Aerial crown-view tile of a tropical tree (Barro Colorado Island, Panama), acquired 20250217:
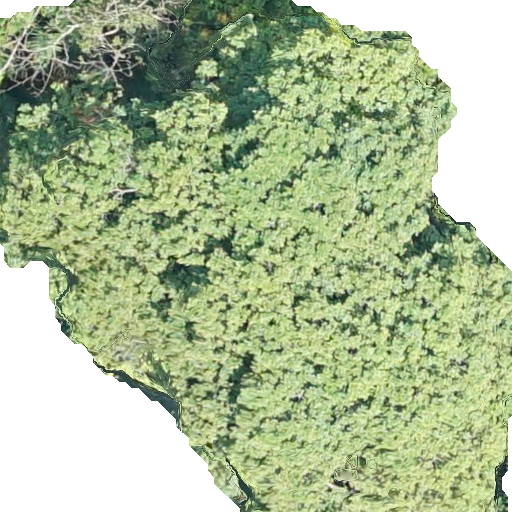
Species: Simarouba amara
GBIF accepted scientific name: Simarouba amara
Crown area: 349.276 m²